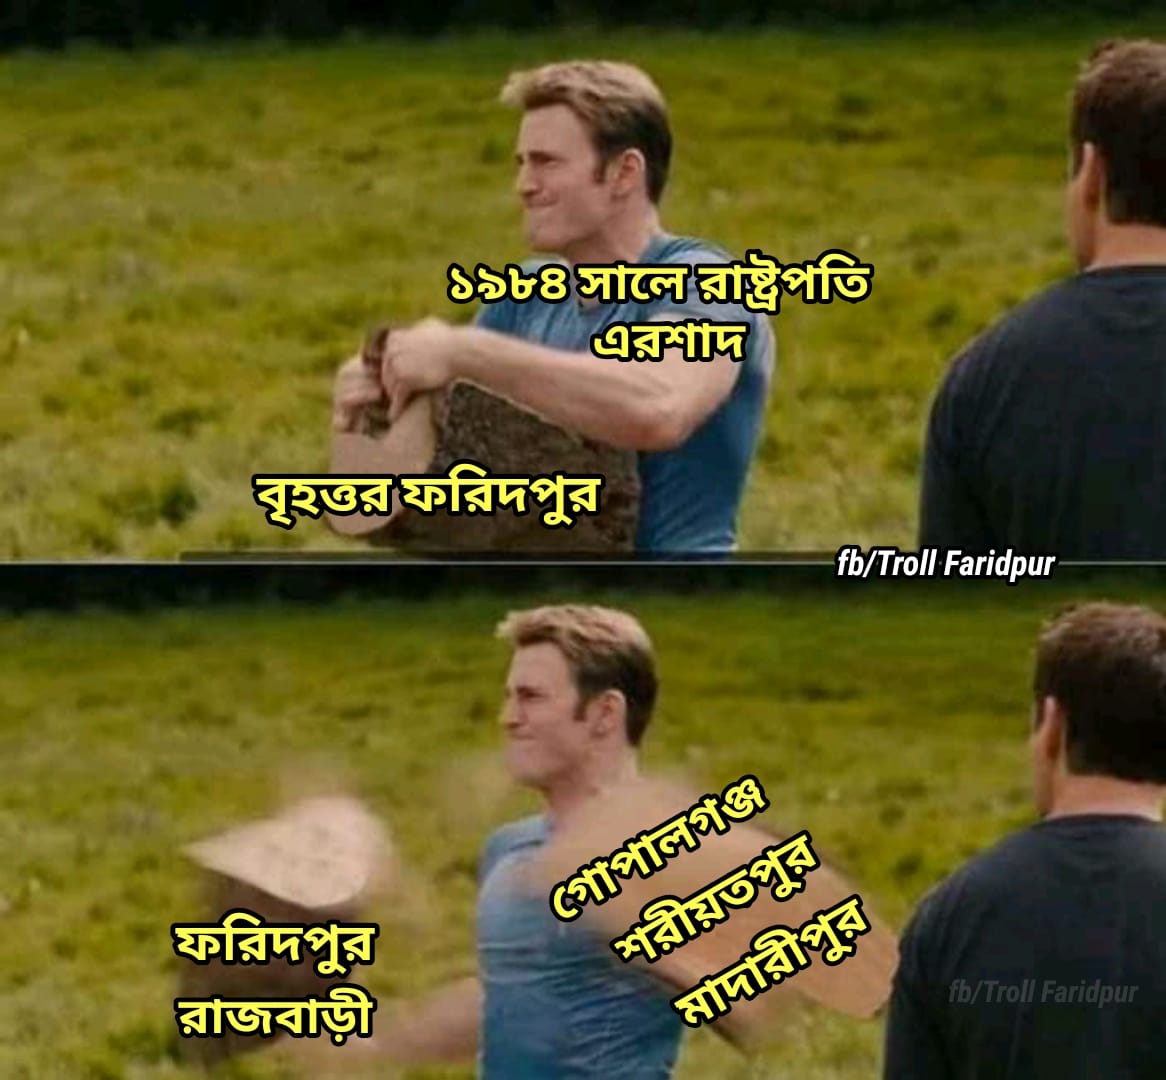
Caption: ১৯৮৪ সালে রাষ্ট্রপতি এরশাদ    বৃহত্তর ফরিদপুর      ফরিদপুর রাজবাড়ী     গোপালগঞ্জ   শরীয়তপুর    মাদারীপুর
Label: non-hate